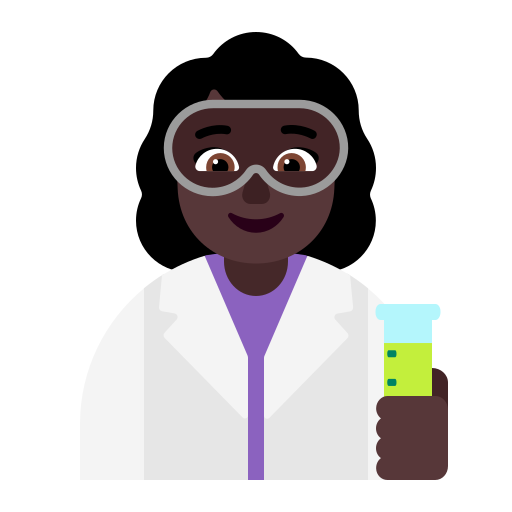
woman scientist flat dark